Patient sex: M
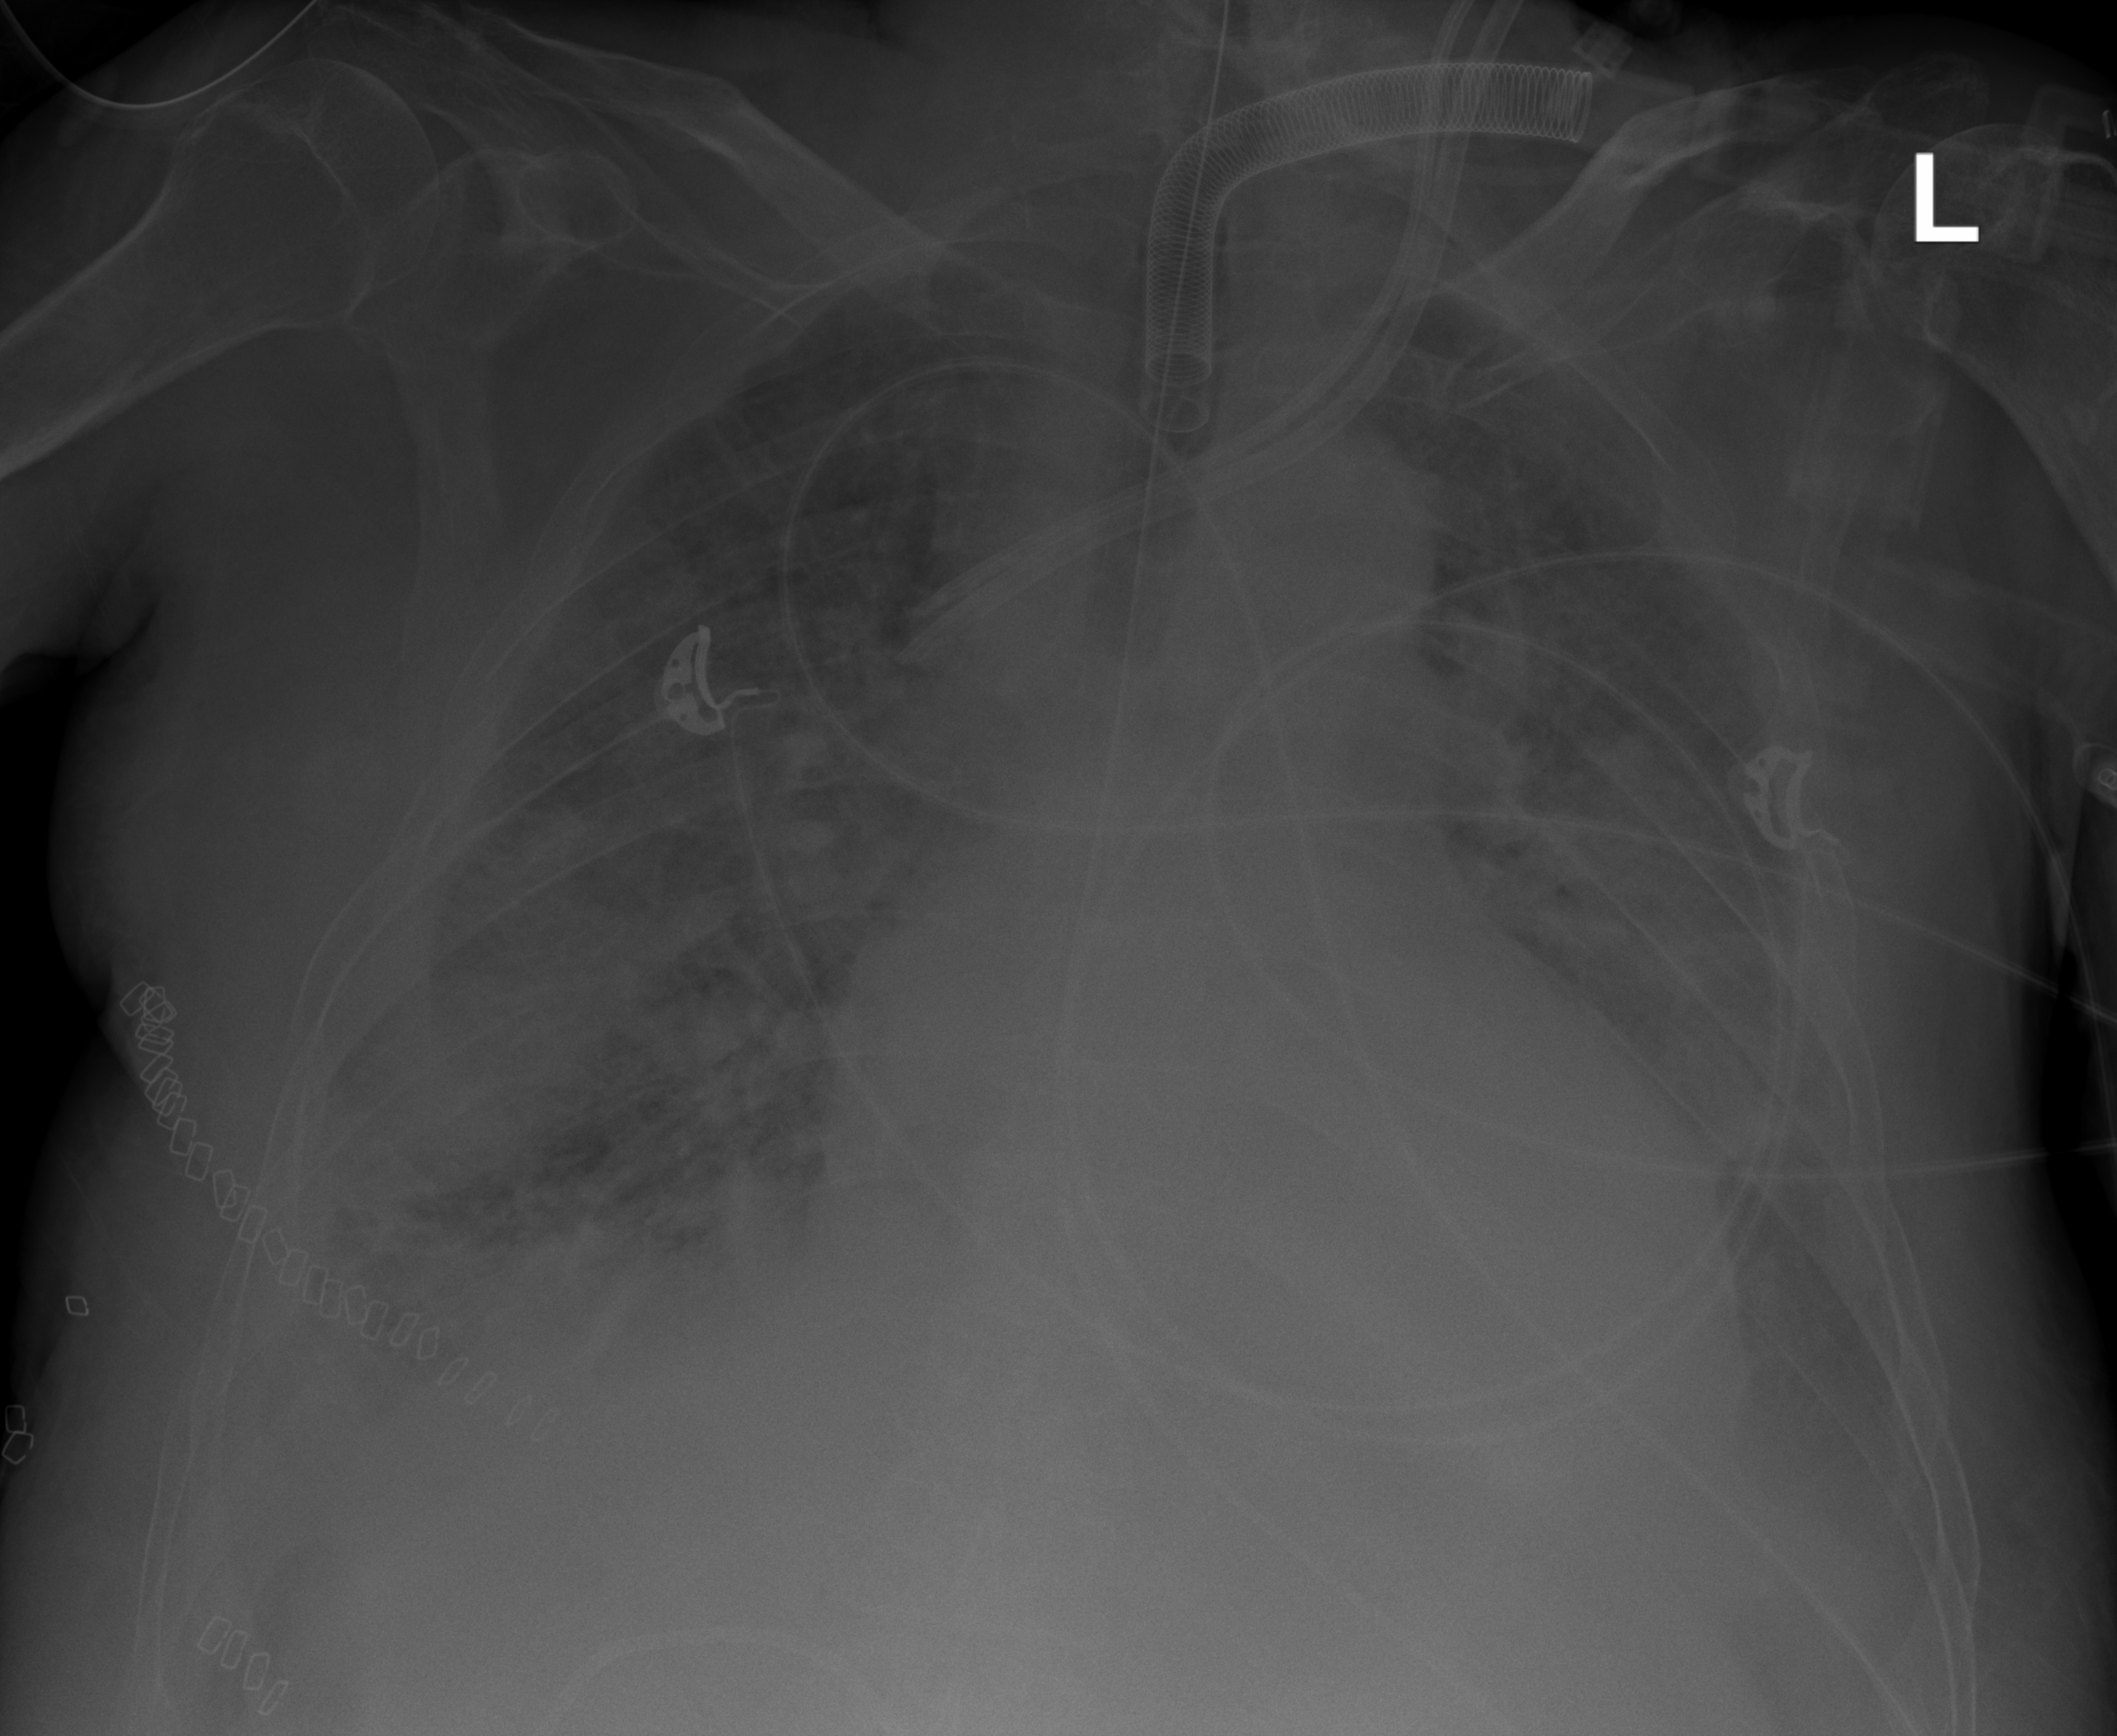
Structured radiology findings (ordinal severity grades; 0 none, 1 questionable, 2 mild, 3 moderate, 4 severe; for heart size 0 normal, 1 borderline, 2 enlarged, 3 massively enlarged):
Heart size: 2
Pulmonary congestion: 2
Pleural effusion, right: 2
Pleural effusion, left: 2
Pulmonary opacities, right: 3
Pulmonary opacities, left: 3
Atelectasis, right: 3
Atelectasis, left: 3